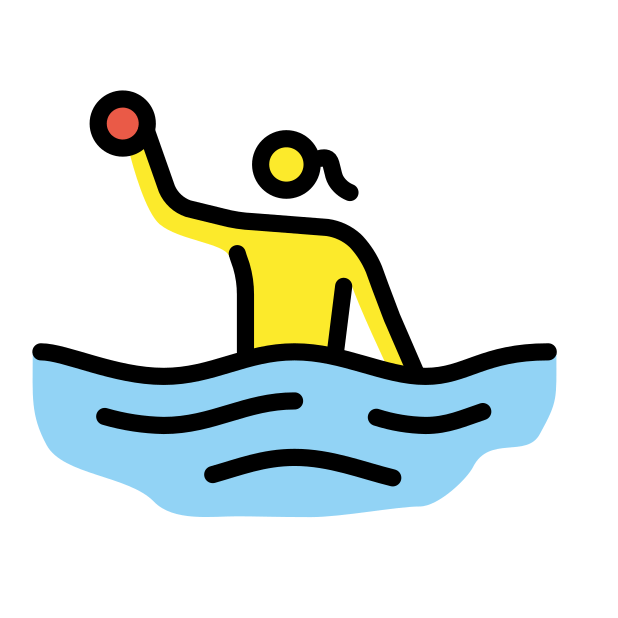
woman playing water polo